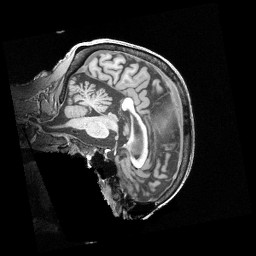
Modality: T1w
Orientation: sagittal
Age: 71
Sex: male
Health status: healthy
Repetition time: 2.4 s
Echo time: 0.00222 s